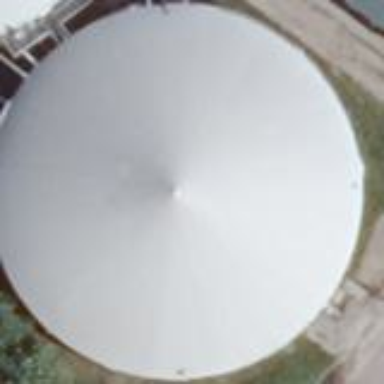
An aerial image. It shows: Digester building.